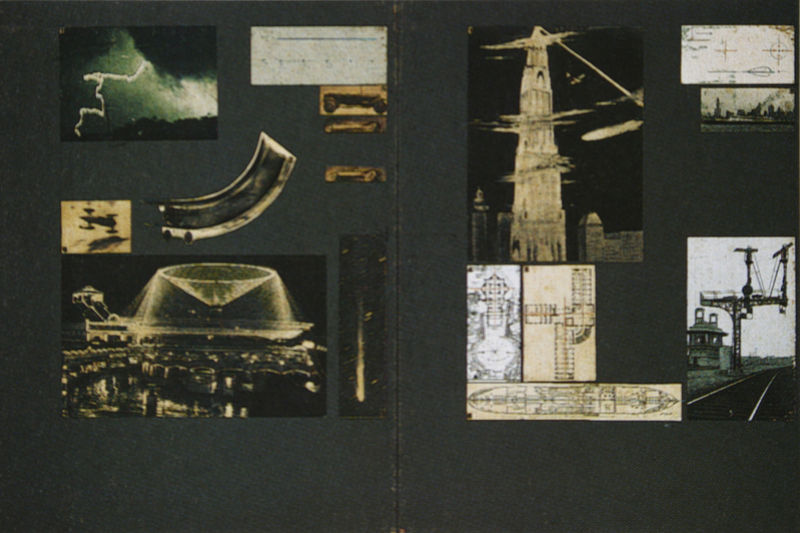
Titel: Die Stadt der Zukunft
Künstler: Wladimir Krutikow
Standort: Moskau
Institution: Staatliches Architekturmuseum
Schlagwörter: blätter, weiß, ocker, grau, nacht, schwarz, skizze, gebäude, beige, architektur, gold, turm, fotos, grafik, graphik, industrie, unwetter, wetter, metall, foto, fotografie, photographie, messing, kran, schwarzweiß, heft, photo, seiten, farbfoto, blitz, gleise, schienen, sammlung, gülden, format, aufnahme, grundriss, doppelseite, aufnahmen, grafiken, fotografien, photos, album, photographien, farbfotos, klebebilder